Question: I'm on Alfresco 4.0.2 and want to be able to cm:content as well .
When I look directly into the Solr index, I see that all types are indexed there. But when I search within Alfresco Share, link (nodes of type cm:link or app:filelink) are not returned, even though the search term is in their cm:name property, same as it's cm:content equivalent. I checked this in the node browser.
Both cm:content as well as cm:link have cm:cmobject as it's parent and the cm:name property is set to be indexed, which works in Solr.
Therefore, somewhere between Solr and the response returned to the client, Alfresco is doing some filtering and excluding links, I assume. I try to find the relevant code, but have not yet been successful.
I have looked at (/webapps/alfresco/WEB-INF/classes/alfresco/templates/webscripts/org/alfresco/slingshot/search/search.lib.js) and found one spot which I thought could be relevant, changed it (see out-commented line below) and reloaded the web scripts, but it still does not have the result I am looking to achieve. Still, only cm:content and cm:folder types are displayed.
'''
// ensure a TYPE is specified - if no add one to remove system objects from result sets
if (ftsQuery.indexOf("TYPE:"") === -1 && ftsQuery.indexOf("TYPE:'") === -1)
{
//ftsQuery += ' AND (+TYPE:"cm:content" +TYPE:"cm:folder")';
ftsQuery += ' AND (+TYPE:"cm:content" +TYPE:"cm:folder" +TYPE:"cm:link" +TYPE:"app:filelink")';
}
'''
Where does Alfresco filter out certain search results, such as specific types?

when I search by name through the Javascript console, all types are included in the search results (in my case, three results). This is the result that I would also like to achieve through the regular Share site search.
The highlighted result is the node that does not appear in the regular Alfresco Share search results.
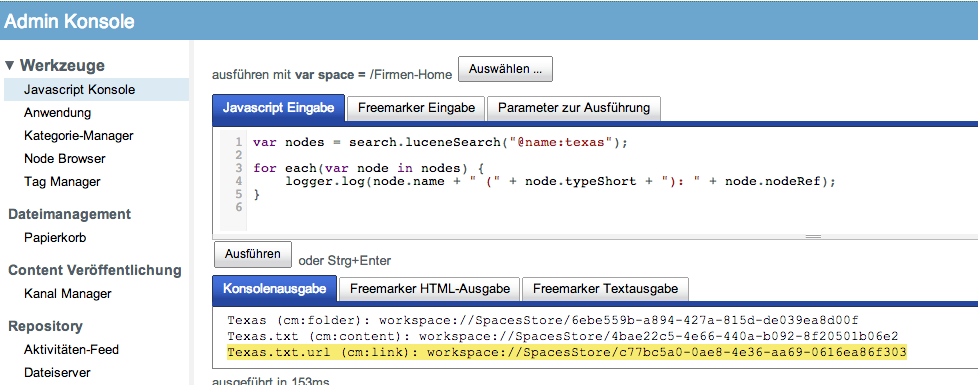
Answer: I found the relevant code section:
It's indeed in , but in a different method 'getDocumentItem' further down the processing chain, where the results are filtered by
'''
if (node.isContainer || node.isDocument)
'''
I adjusted the section and now it works. Of course this hack in the core js lib below is just for testing, the function should be overriden outside the core somehow.
'''
/**
* Returns an item of the document library component.
*/
function getDocumentItem(siteId, containerId, pathParts, node)
{
// PENDING: how to handle comments? the document should
// be returned instead
// check whether we already processed this document
if (checkProcessedCache("" + node.nodeRef.toString()))
{
return null;
}
// check whether this is a valid folder or a file
var item = t = null;
if (node.qnamePath.indexOf(COMMENT_QNAMEPATH) == -1 &&
!(node.qnamePath.match(DISCUSSION_QNAMEPATH+"$") == DISCUSSION_QNAMEPATH))
{
if (true || node.isContainer || node.isDocument)
{
item =
{
site: getSiteData(siteId),
container: containerId,
nodeRef: node.nodeRef.toString(),
tags: ((t = node.tags) !== null) ? t : [],
name: node.name,
displayName: node.name,
title: node.properties["cm:title"],
description: node.properties["cm:description"],
modifiedOn: node.properties["cm:modified"],
modifiedByUser: node.properties["cm:modifier"],
createdOn: node.properties["cm:created"],
createdByUser: node.properties["cm:creator"],
path: pathParts.join("/")
};
item.modifiedBy = getPersonDisplayName(item.modifiedByUser);
item.createdBy = getPersonDisplayName(item.createdByUser);
}
if (node.isContainer)
{
item.type = "folder";
item.size = -1;
}
else if (node.isDocument)
{
item.type = "document";
item.size = node.size;
} else {
// added MLN
item.type = "document";
item.size = 1;
}
}
return item;
}
'''